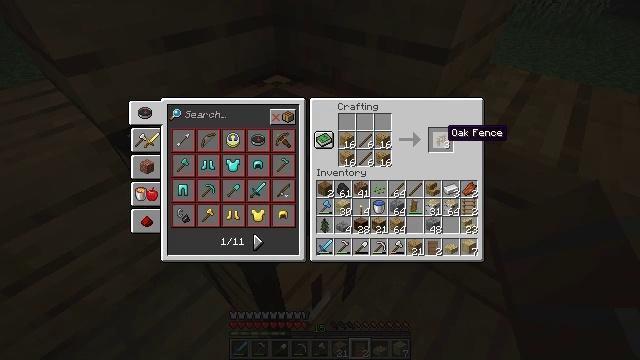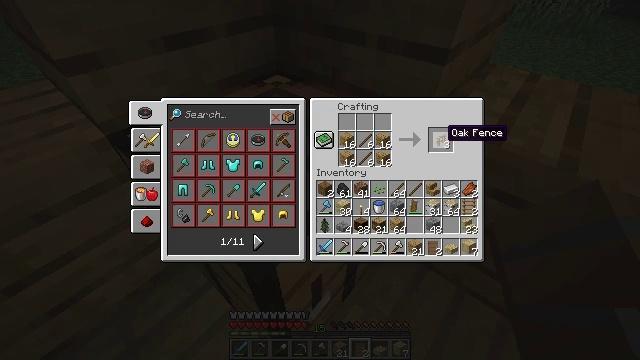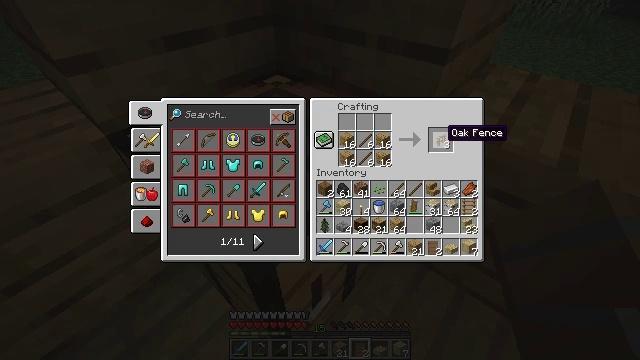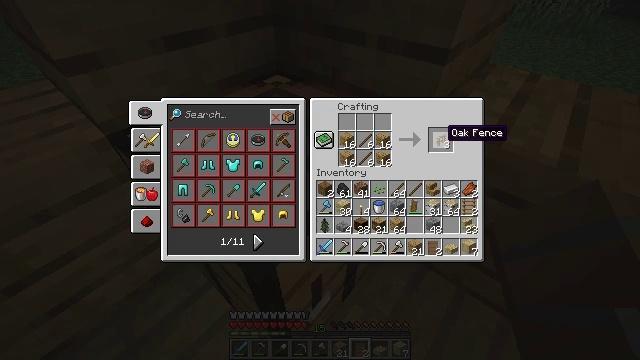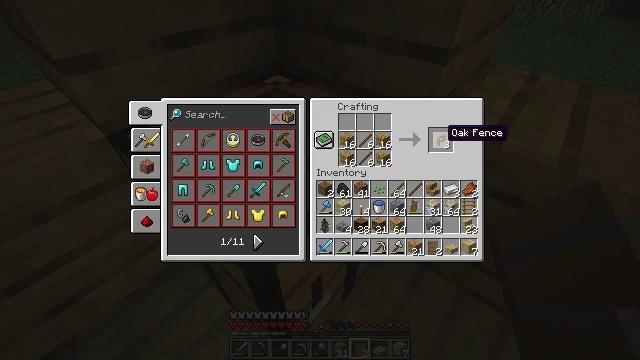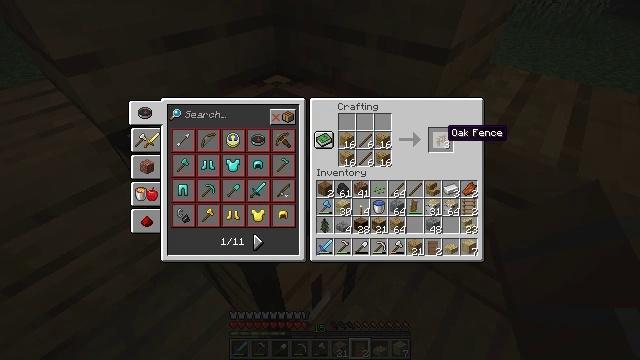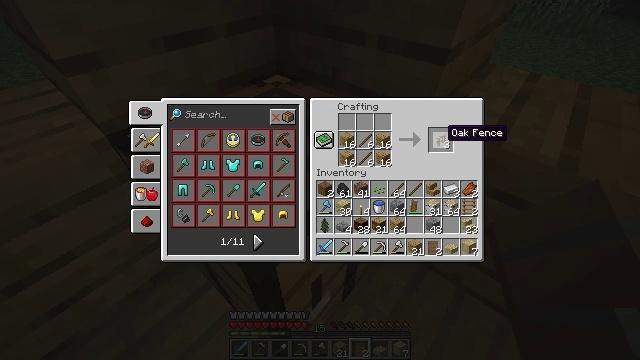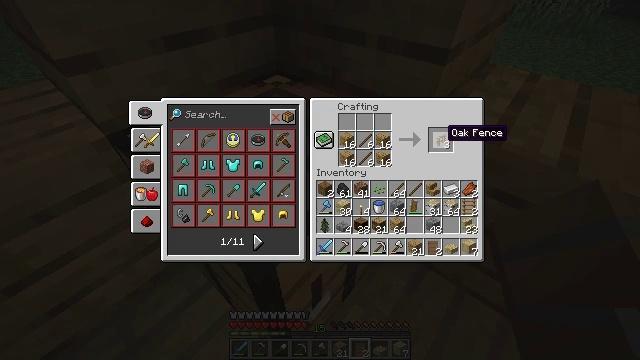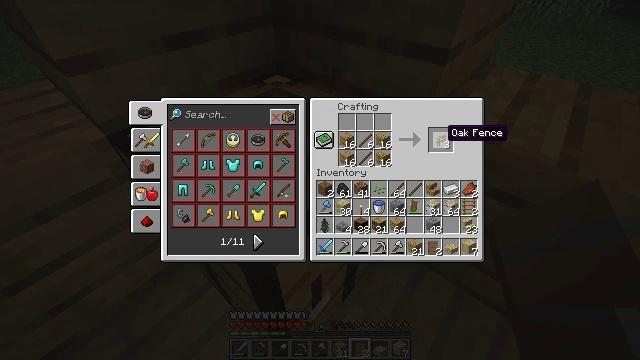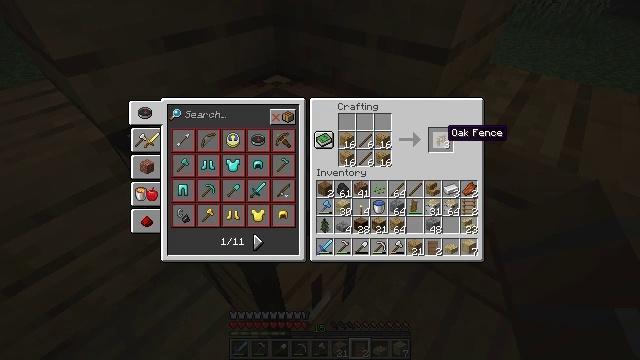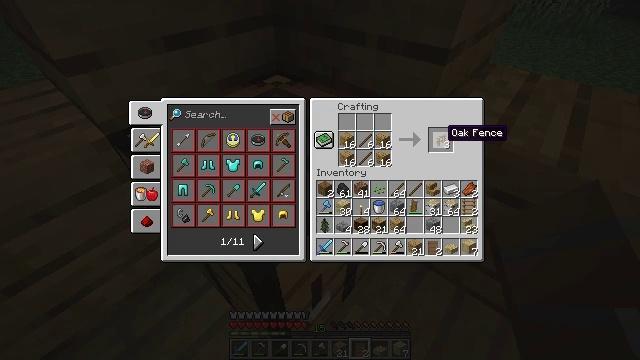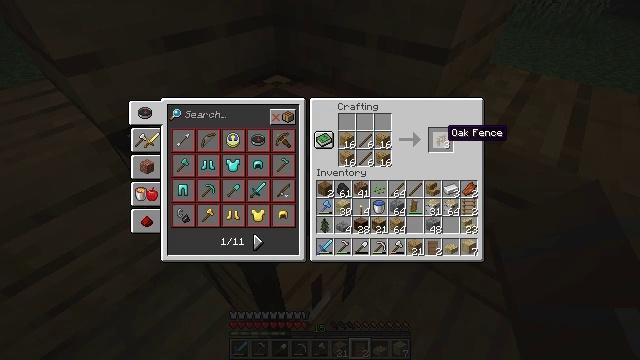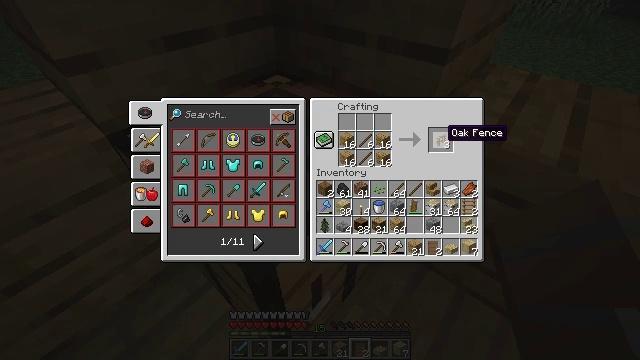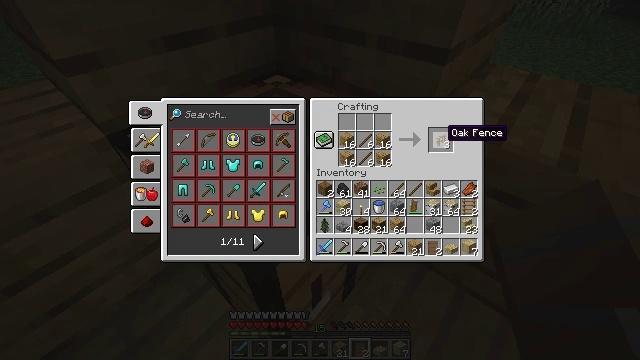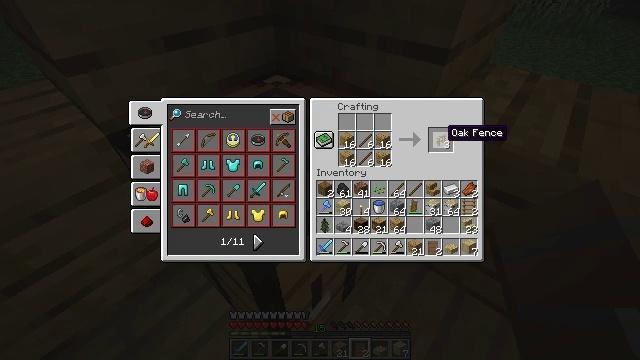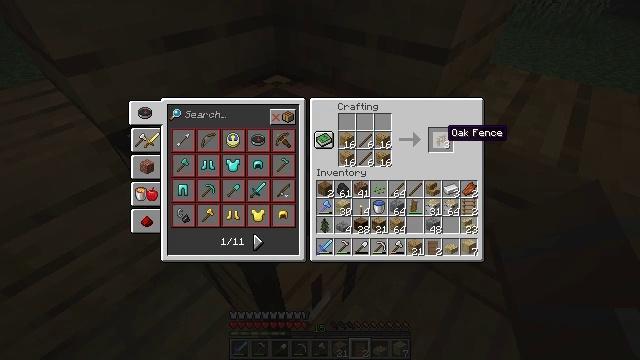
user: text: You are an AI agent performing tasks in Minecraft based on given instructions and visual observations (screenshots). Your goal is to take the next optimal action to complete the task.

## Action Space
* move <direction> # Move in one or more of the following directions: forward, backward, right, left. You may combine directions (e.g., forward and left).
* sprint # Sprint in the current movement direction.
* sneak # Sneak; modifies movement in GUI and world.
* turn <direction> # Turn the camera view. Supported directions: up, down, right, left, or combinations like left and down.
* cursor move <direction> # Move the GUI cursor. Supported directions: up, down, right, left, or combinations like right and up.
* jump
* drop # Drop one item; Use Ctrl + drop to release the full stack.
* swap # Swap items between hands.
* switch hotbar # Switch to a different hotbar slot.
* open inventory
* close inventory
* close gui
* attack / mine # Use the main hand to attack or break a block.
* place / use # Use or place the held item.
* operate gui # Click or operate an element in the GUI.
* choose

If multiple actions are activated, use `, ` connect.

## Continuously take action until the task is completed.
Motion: motion action
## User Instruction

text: Create an oak fence using oak wood and sticks.
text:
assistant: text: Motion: no_op
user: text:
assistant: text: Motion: no_op
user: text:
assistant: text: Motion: no_op
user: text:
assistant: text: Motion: no_op
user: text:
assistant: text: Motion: no_op
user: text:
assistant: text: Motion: no_op
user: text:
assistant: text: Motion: no_op
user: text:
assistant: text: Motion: no_op
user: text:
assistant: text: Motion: no_op
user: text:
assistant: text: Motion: no_op
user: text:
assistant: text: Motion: no_op
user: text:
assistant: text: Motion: no_op
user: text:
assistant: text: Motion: no_op
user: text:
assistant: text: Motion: no_op
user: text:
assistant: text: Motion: no_op
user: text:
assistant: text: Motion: no_op
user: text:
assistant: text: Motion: no_op
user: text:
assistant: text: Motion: no_op
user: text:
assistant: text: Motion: no_op
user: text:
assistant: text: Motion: no_op
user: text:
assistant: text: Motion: no_op
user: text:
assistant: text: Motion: no_op
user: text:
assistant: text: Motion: no_op
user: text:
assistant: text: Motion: no_op
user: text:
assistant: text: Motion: no_op
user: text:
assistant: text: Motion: no_op
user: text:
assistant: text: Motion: no_op
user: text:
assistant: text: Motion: no_op
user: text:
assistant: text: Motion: no_op
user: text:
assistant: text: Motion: no_op